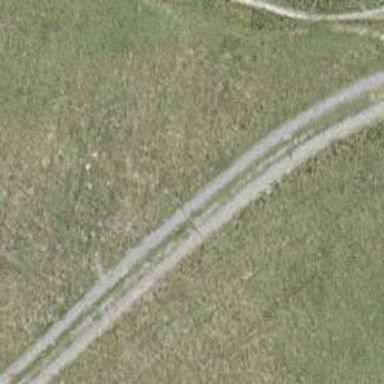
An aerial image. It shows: Track with grade 2 tracktype.